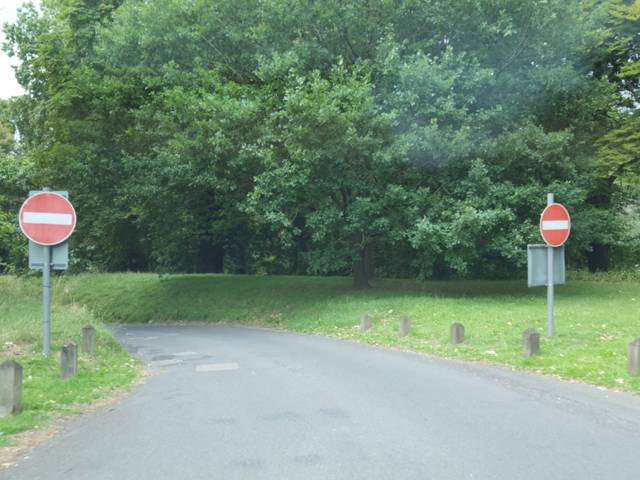
Region: United Kingdom
Coordinates: 51.269, 0.5401